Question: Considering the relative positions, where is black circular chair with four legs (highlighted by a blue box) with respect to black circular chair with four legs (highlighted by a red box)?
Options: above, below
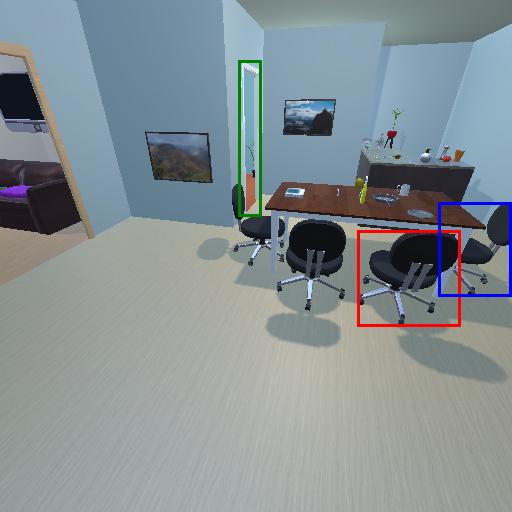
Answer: above